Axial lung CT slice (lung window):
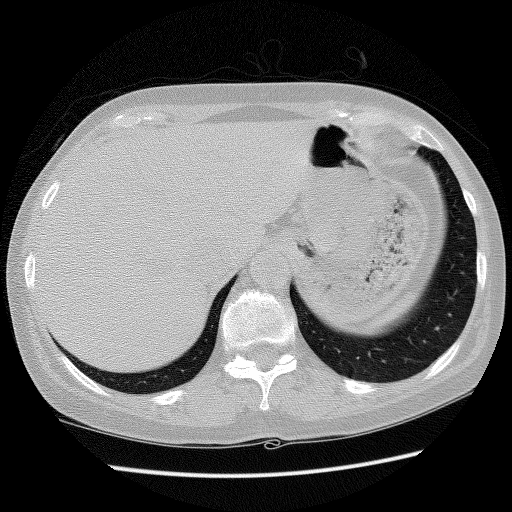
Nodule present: no